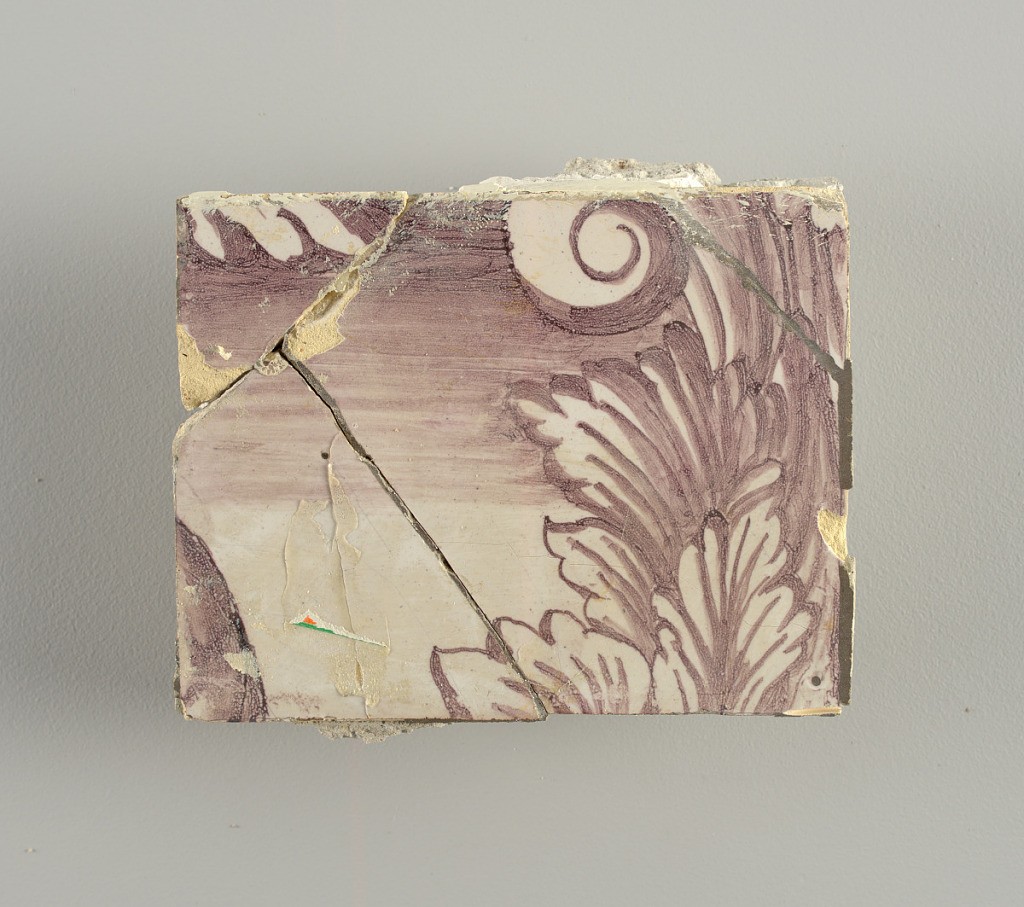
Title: Wall facing
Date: ca. 1725
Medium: Tin-glazed earthenware, underglaze
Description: Horizontal rectangle.  Thirty-seven tiles wide and twenty-one high with opening for door or window nineteen and one-half tiles high and twelve wide.  To left and right of opening, centered canopy above. Left, woman representing Hope, right, a sculputure urn.  Centered above opening, a mascaron.  Arabesque design of foliage.